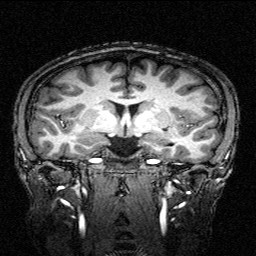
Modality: T1w
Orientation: sagittal
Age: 31
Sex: male